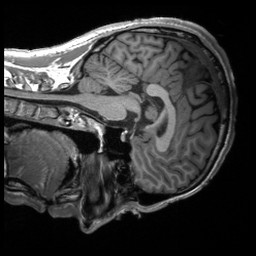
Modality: T1w
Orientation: sagittal
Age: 30
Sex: male
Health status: healthy
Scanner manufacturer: siemens
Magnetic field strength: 3 T
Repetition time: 2.3 s
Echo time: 0.00232 s